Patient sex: M
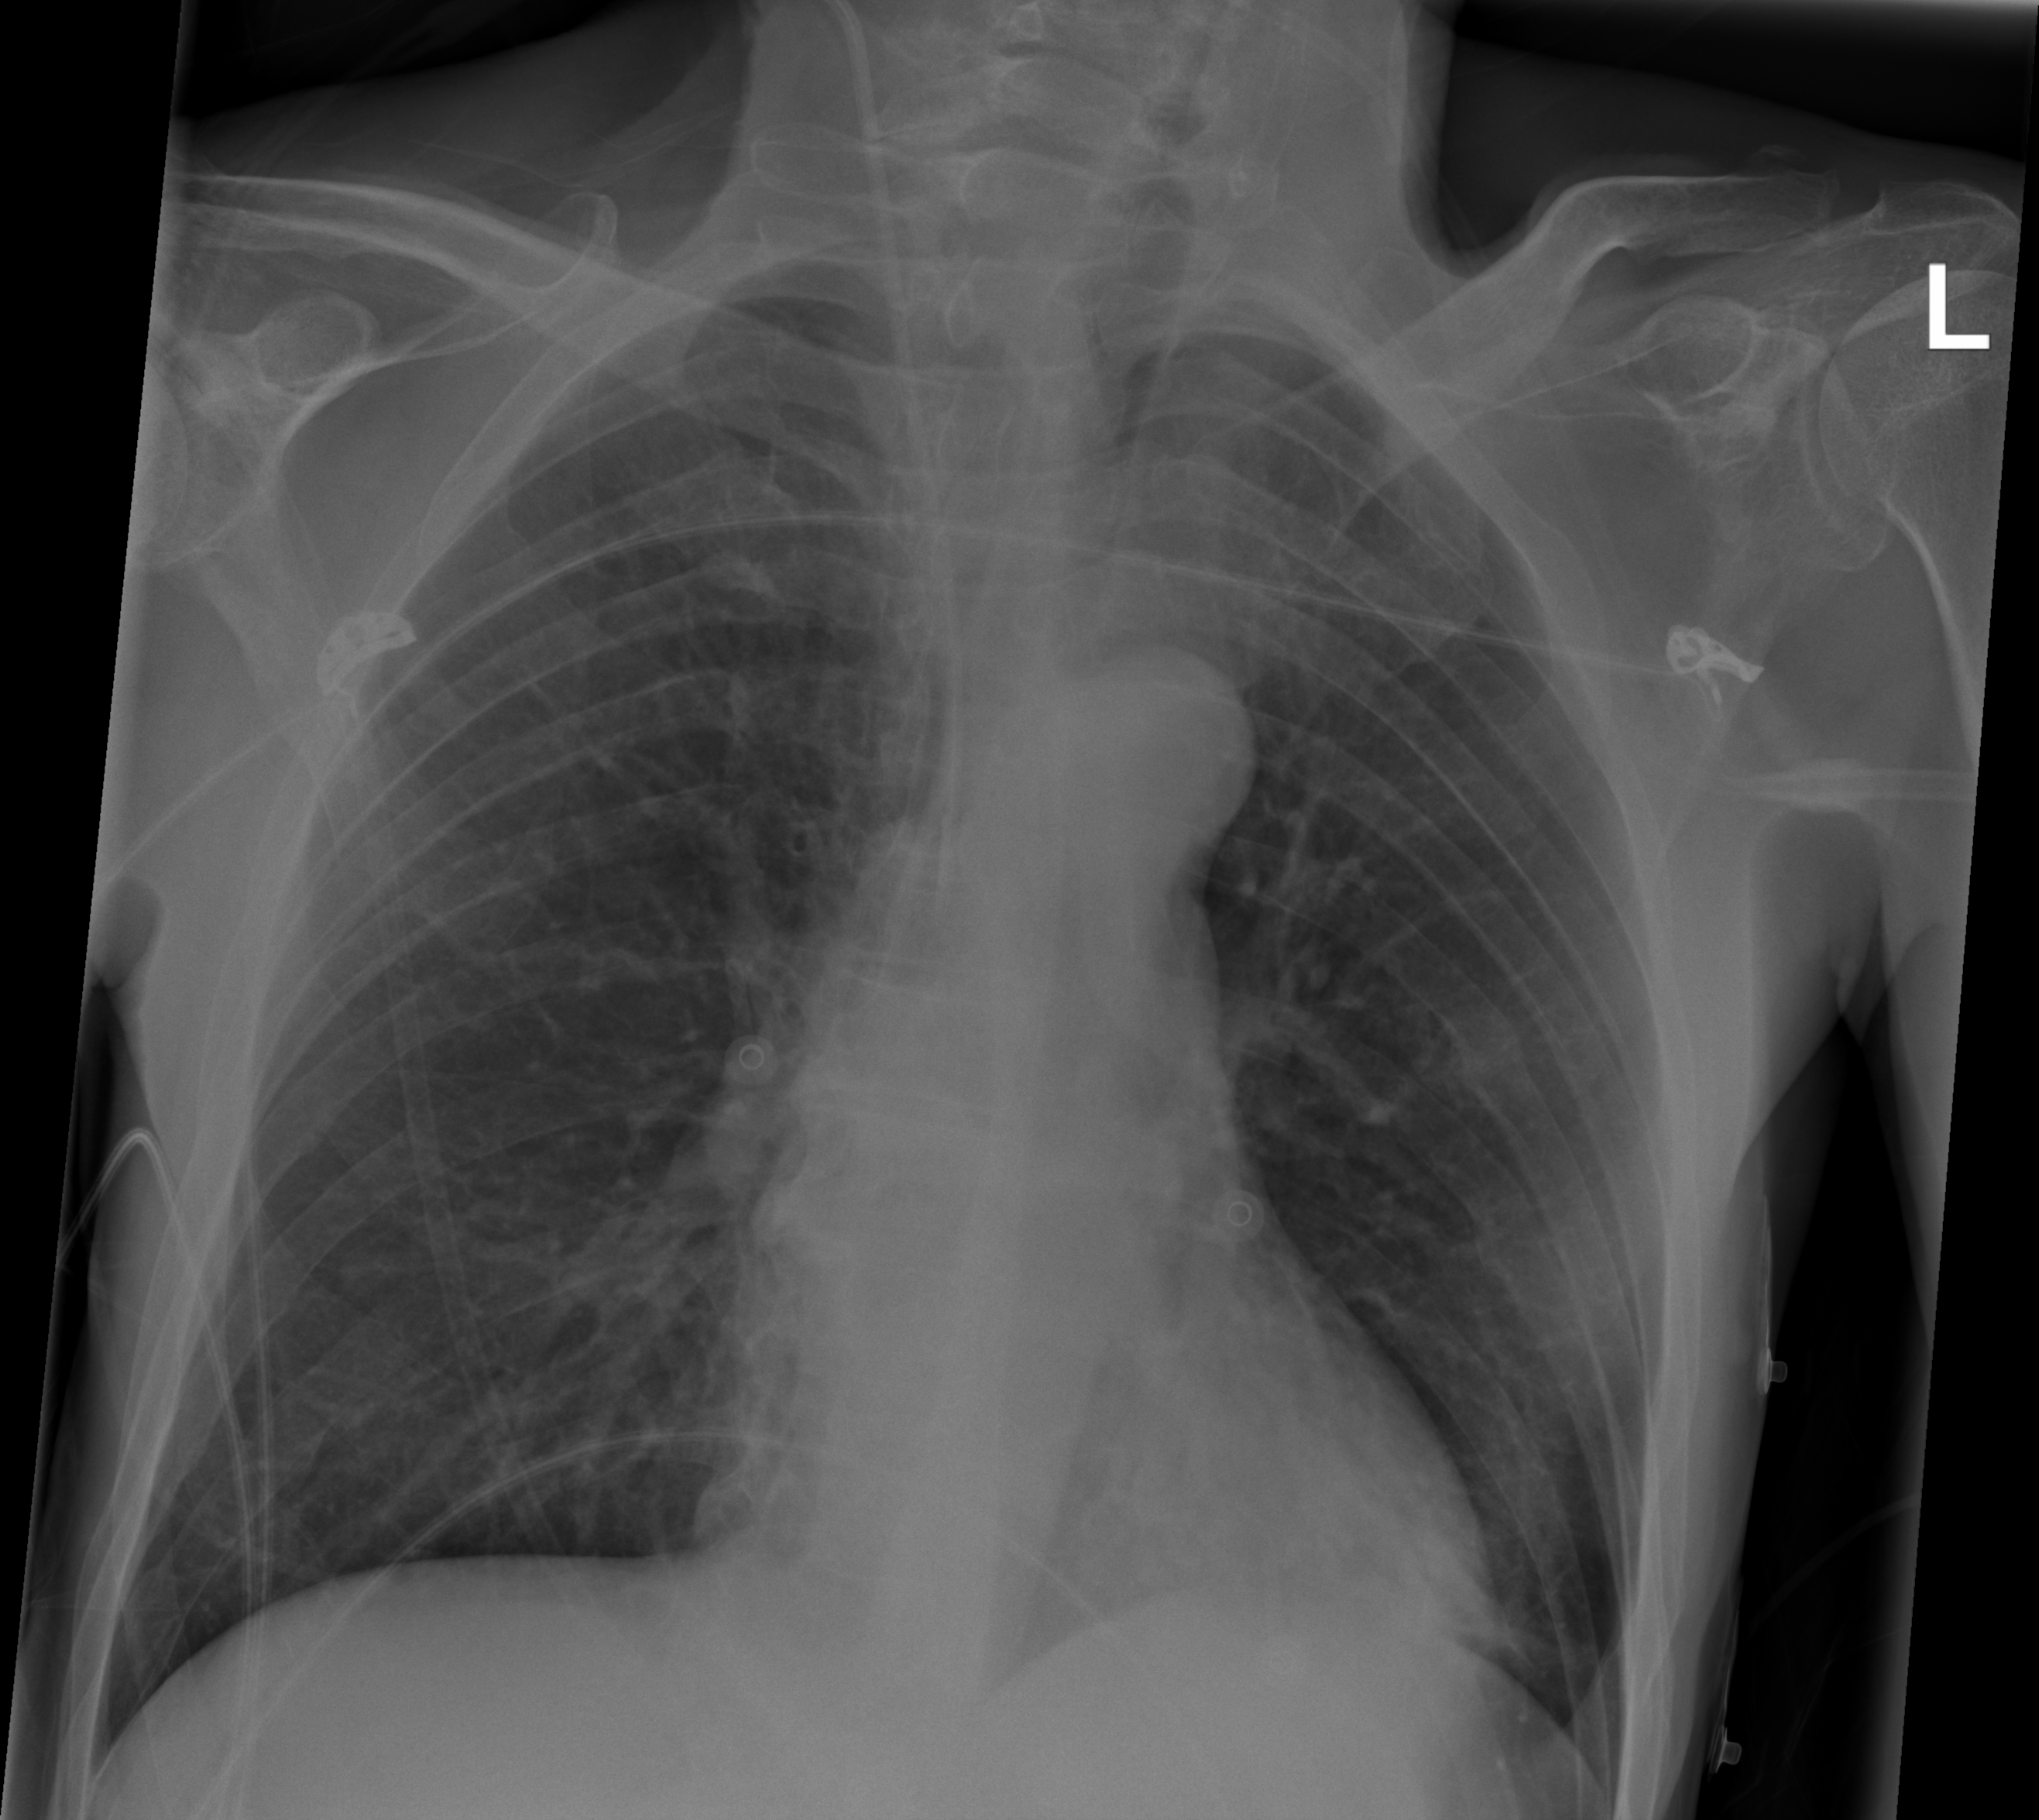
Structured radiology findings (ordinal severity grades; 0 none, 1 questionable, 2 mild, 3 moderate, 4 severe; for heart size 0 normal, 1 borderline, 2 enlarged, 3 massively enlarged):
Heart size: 0
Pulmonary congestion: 0
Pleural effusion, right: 0
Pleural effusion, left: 0
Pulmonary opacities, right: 0
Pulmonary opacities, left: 0
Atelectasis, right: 0
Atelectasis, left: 2